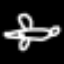
Label: airplane